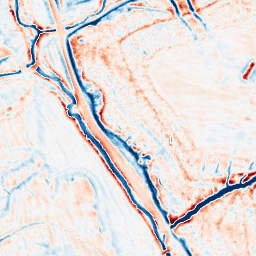
Category: edge_preserving
Decomposition family: bilateral
Decomposition parameters: d: 15
sigma_color: 25
sigma_space: 100
Upsampling method: sinc_hamming
Upsampling parameters: scale: 2
kernel_size: 16
Upsampling scale: 2